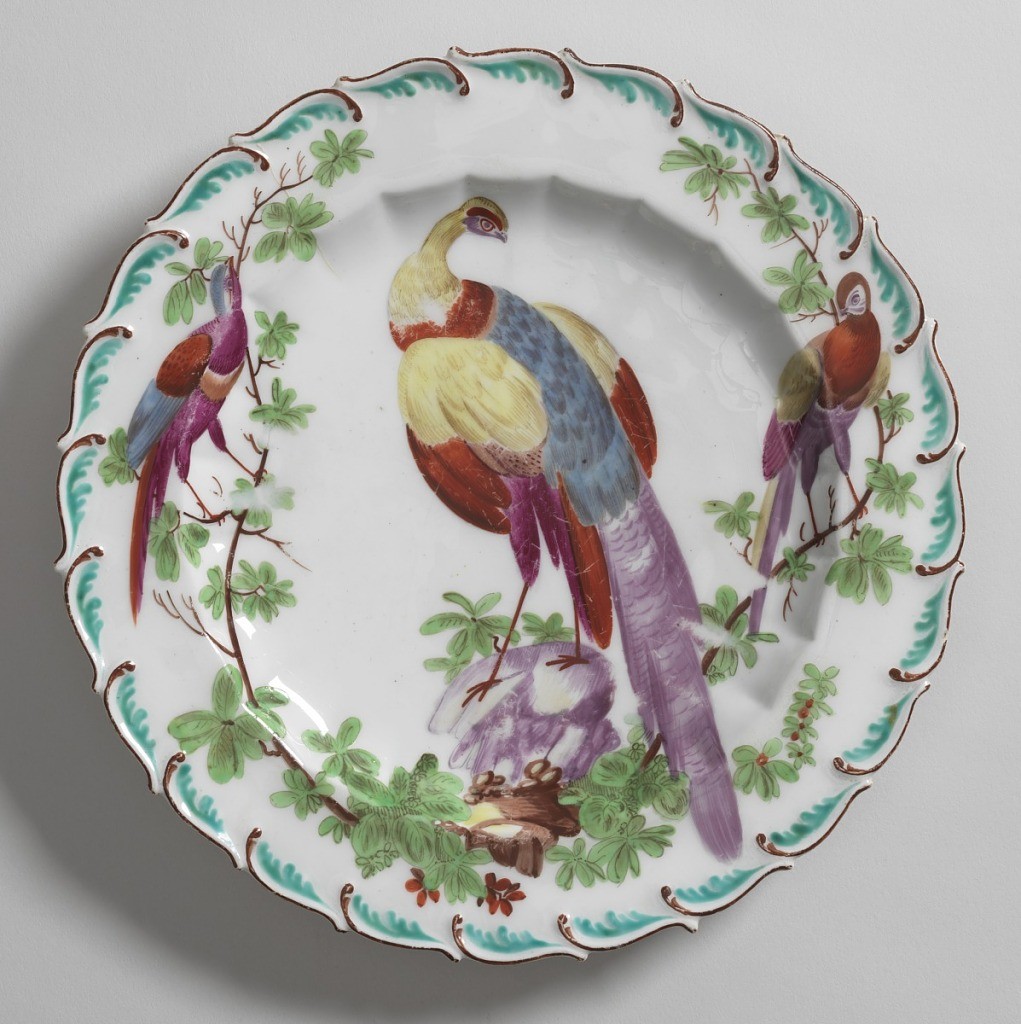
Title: Plate with "Disheveled Birds" (One of Thirteen)
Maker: Chelsea Porcelain Manufactory, English, 1745 – 1784
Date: ca. 1758–1769
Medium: soft paste porcelain, vitreous enamel
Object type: plate
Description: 1962-218-1/13: A group of thirteen plates painted with tropical o...;     1962-218-1: Scalloped edge with green feather motif. Fluted ca...